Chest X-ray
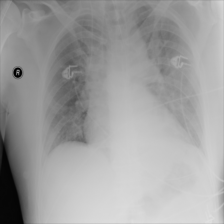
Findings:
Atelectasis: negative
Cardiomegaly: negative
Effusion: negative
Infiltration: negative
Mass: negative
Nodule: negative
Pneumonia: negative
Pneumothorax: negative
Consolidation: negative
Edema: negative
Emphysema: negative
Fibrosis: negative
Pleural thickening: negative
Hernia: negative